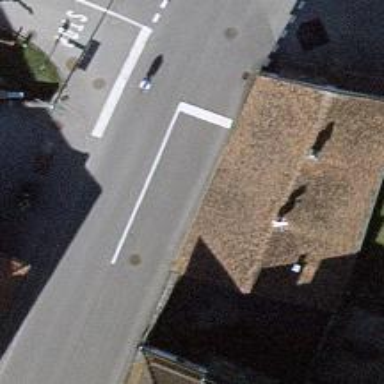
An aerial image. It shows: Residential road with asphalt surface. The sidewalk on the right also has asphalt surface.